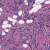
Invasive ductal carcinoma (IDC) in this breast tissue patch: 1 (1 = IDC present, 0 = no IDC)